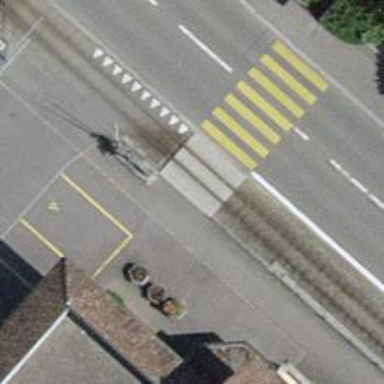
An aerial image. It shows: Railway crossing.